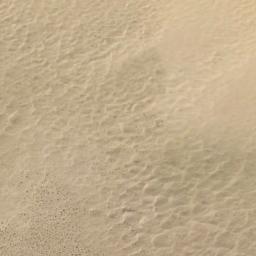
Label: desert